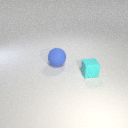
large blue rubber sphere to the left of small cyan rubber cube